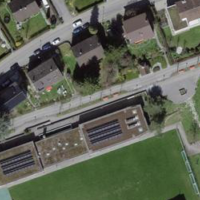
EUNIS habitat code: 53
Species observed at this site:
Cameraria ohridella
Salvia pratensis